Question: I am trying to enable migrations on a new db that includes the following table relationship:

where can be NULL. Running gives the error message of ""
My 2 classes are as follows:
'''
public class Competitor
{
[Key]
public int ID { get; set; }
public string FirstName { get; set; }
public string LastName { get; set; }
public string FullName { get { return string.Format("{0} {1}", FirstName, LastName); } }
public virtual Championship Championship { get; set; }
}
public class Championship
{
[Key]
public int ID { get; set; }
public string Name { get; set; }
public int? HolderID { get; set; }
[ForeignKey("HolderID")]
public virtual Competitor Holder { get; set; }
}
'''
I don't understand how I need to correct my model to reflect the desired database schema structure. I would prefer to use Annotations over fluent api, if possible.
Thanks in advance.
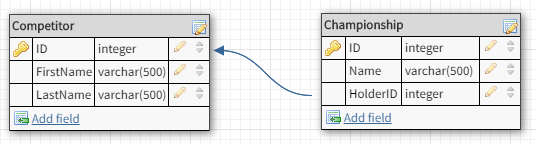
Answer: '''
public virtual Championship Championship { get; set; }
'''
needed to be
'''
public virtual ICollection<Championship> Championships { get; set; }
'''